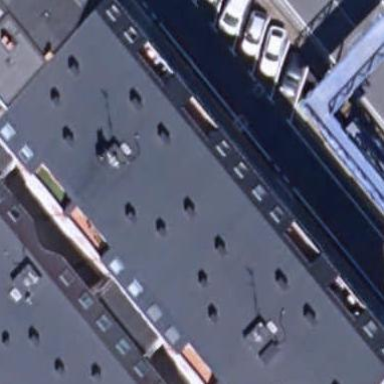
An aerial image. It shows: Image showing building with apartments.